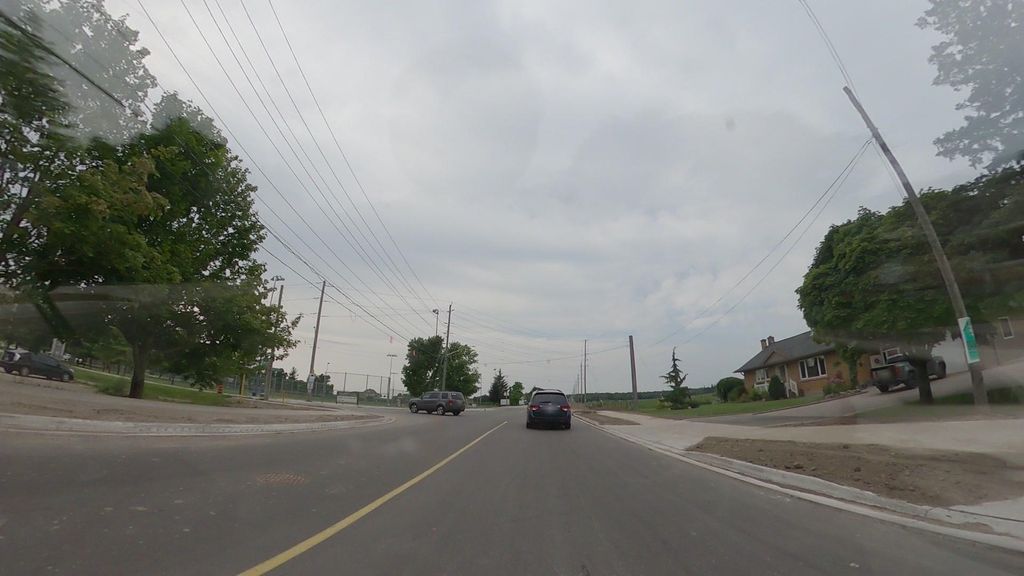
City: kitchener-waterloo